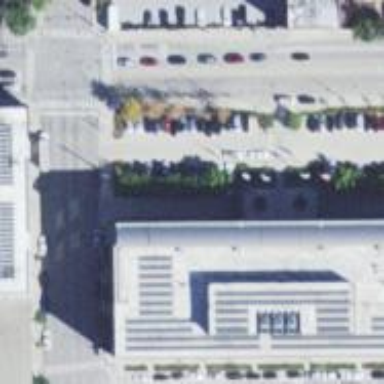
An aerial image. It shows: Public building that serves as courthouse.